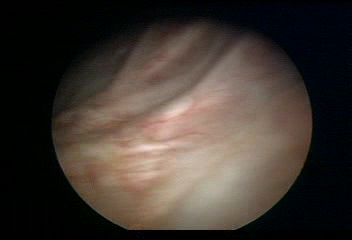
Modality: WLC
Class: Normal mucosa
Bladder cancer association: No